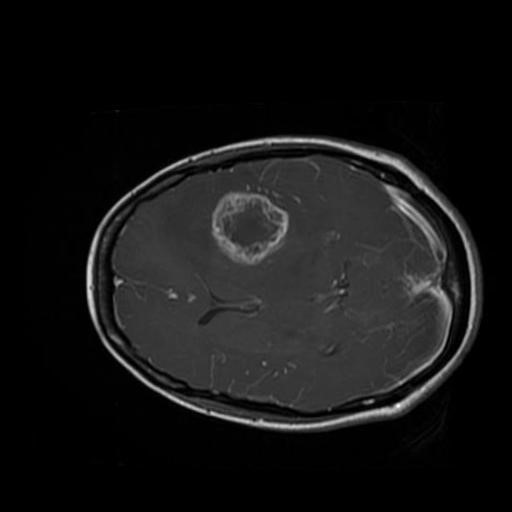
Label: brain_glioma